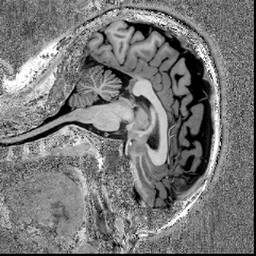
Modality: T1w
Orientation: sagittal
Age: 30
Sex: male
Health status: healthy
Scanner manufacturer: siemens
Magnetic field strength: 7 T
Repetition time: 4.3 s
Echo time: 0.00227 s